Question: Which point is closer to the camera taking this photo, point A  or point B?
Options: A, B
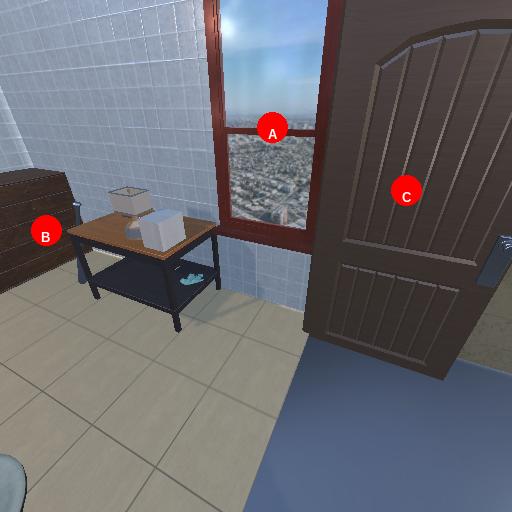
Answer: A